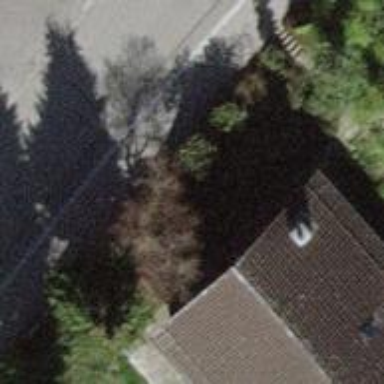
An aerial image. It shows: Urban tree adds touch of nature to the surroundings.